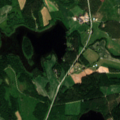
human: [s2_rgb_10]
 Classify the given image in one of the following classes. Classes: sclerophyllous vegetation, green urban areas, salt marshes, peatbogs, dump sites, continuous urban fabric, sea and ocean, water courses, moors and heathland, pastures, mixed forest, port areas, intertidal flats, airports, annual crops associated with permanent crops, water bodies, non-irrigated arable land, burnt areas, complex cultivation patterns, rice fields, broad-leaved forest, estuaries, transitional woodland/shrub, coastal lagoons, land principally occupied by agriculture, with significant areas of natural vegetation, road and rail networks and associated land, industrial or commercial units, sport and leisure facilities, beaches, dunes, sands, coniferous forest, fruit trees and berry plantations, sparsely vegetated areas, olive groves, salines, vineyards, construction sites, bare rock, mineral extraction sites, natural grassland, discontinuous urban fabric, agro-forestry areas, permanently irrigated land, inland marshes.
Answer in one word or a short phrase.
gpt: non-irrigated arable land, land principally occupied by agriculture, with significant areas of natural vegetation, coniferous forest, mixed forest, water bodies